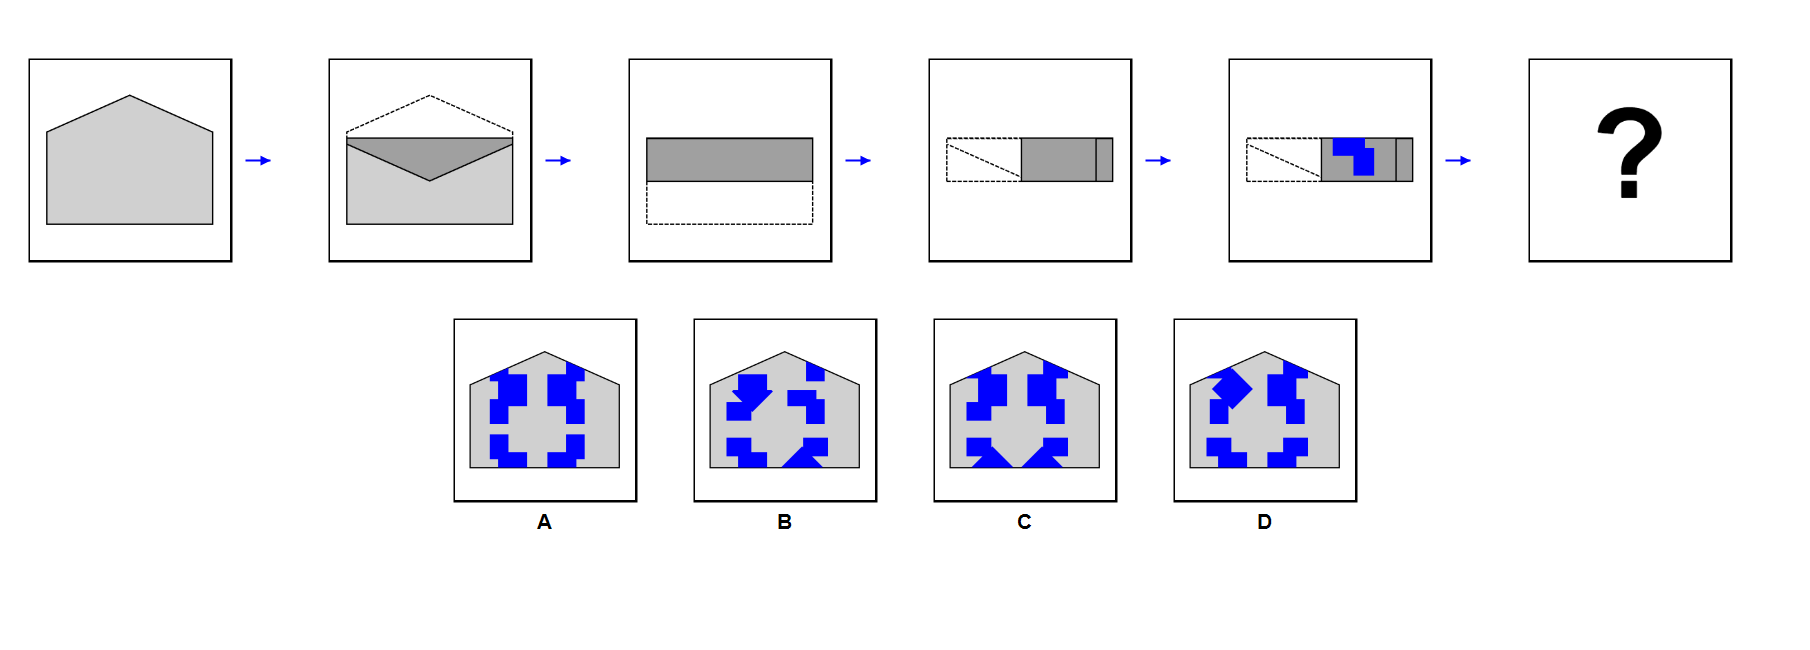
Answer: A